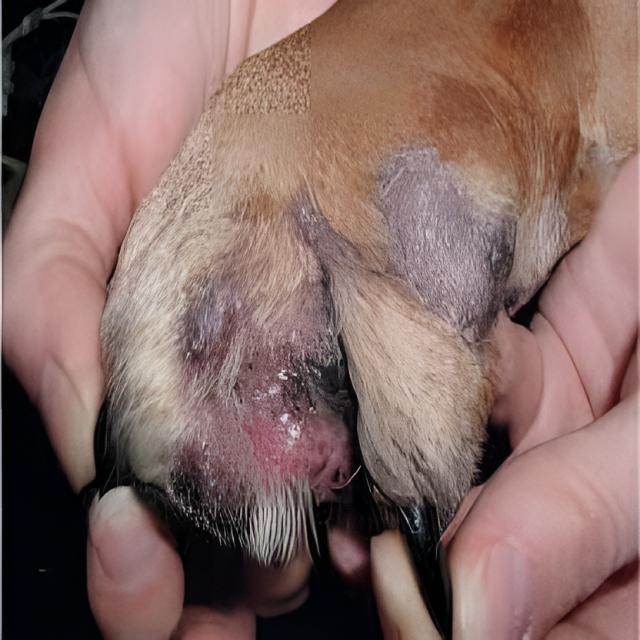
Canine dermatitis — inflammation of the skin presenting with erythema, pruritus, papules, and excoriation. May be allergic, contact, or atopic in origin.